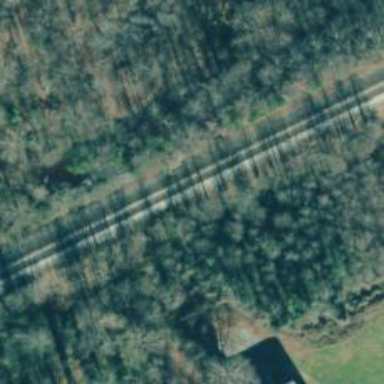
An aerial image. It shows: Railway track.